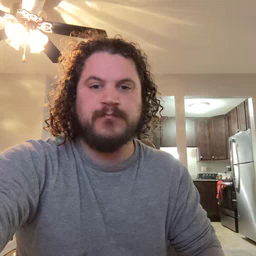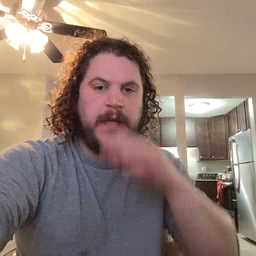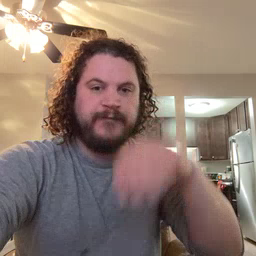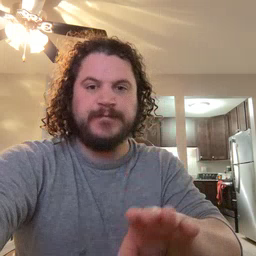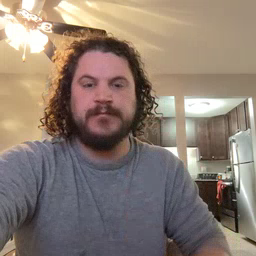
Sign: elephant